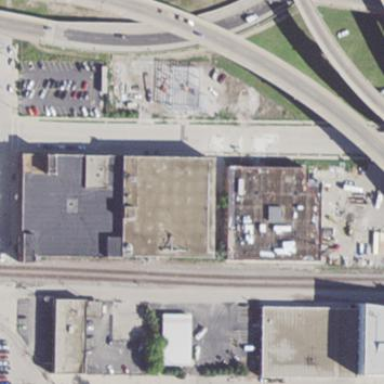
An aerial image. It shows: Industrial historic building that is designed in astylistic utilitarian architectural style.